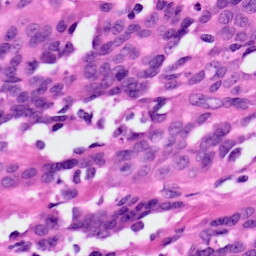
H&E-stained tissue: Ovarian